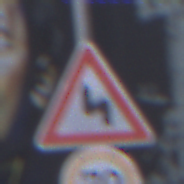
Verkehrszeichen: DoppelkurveZunaechstLinks
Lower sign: Geschwindigkeit70
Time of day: MorningAfternoon
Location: Outdoor (Urban)
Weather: PartlyCloudy
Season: NotSpecified
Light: Natural